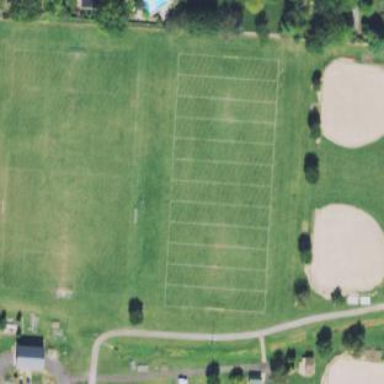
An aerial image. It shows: American football pitch for leisure and sport activities.